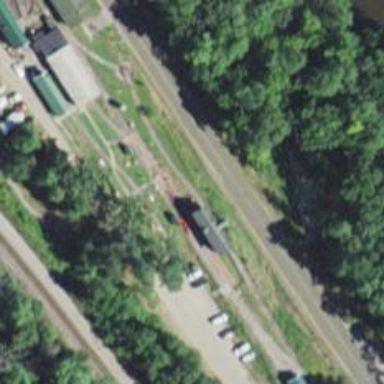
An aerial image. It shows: Miniature railway.